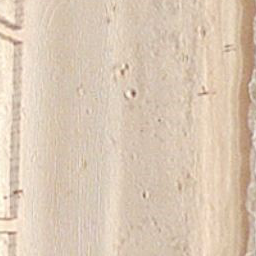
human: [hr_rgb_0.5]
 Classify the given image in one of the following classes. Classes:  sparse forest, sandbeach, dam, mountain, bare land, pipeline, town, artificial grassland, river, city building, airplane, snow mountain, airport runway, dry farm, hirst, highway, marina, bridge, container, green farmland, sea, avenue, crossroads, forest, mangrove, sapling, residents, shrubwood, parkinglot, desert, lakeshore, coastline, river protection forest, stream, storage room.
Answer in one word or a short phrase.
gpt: sandbeach